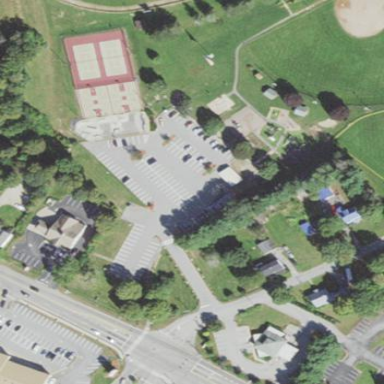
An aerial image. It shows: Parking area with asphalt surface.